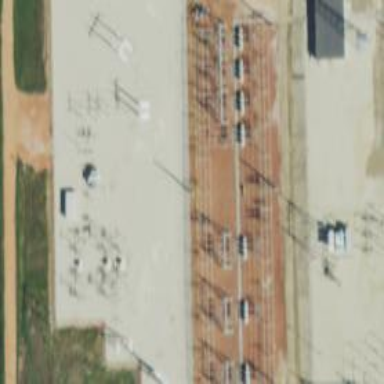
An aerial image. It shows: Switch used for power control.